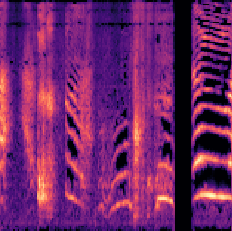
Sound class: Baby cry